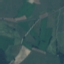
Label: Pasture